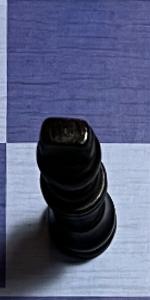
Label: King_Black